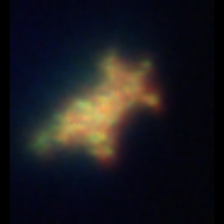
Taxon: Unknown_detritus
Group: Unknown